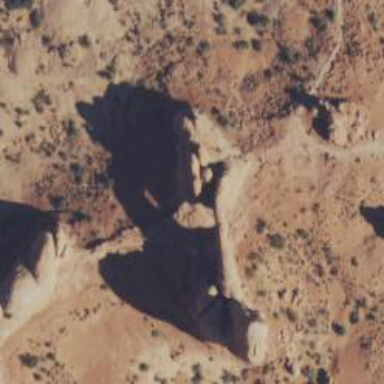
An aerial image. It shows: Attraction known as natural arch.